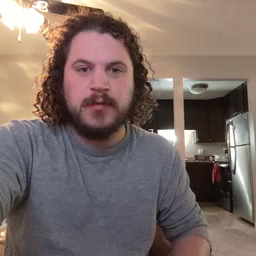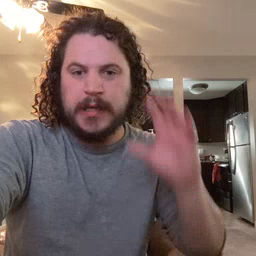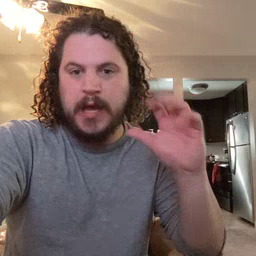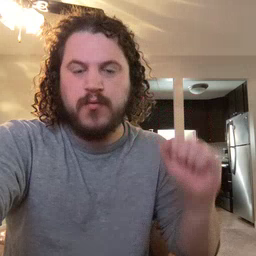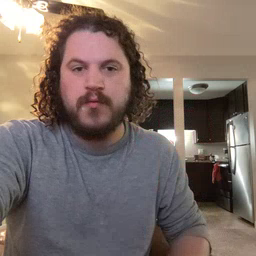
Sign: loud